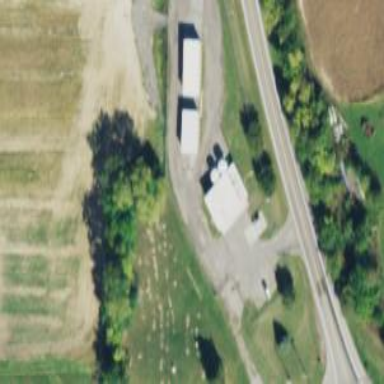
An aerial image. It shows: Grave yard.